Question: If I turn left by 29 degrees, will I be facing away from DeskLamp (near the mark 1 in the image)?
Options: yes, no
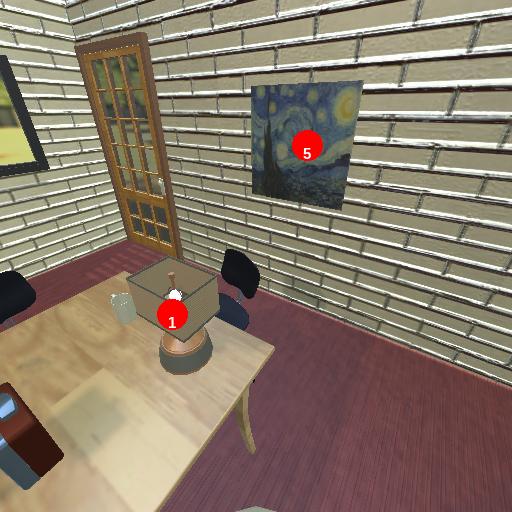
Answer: yes